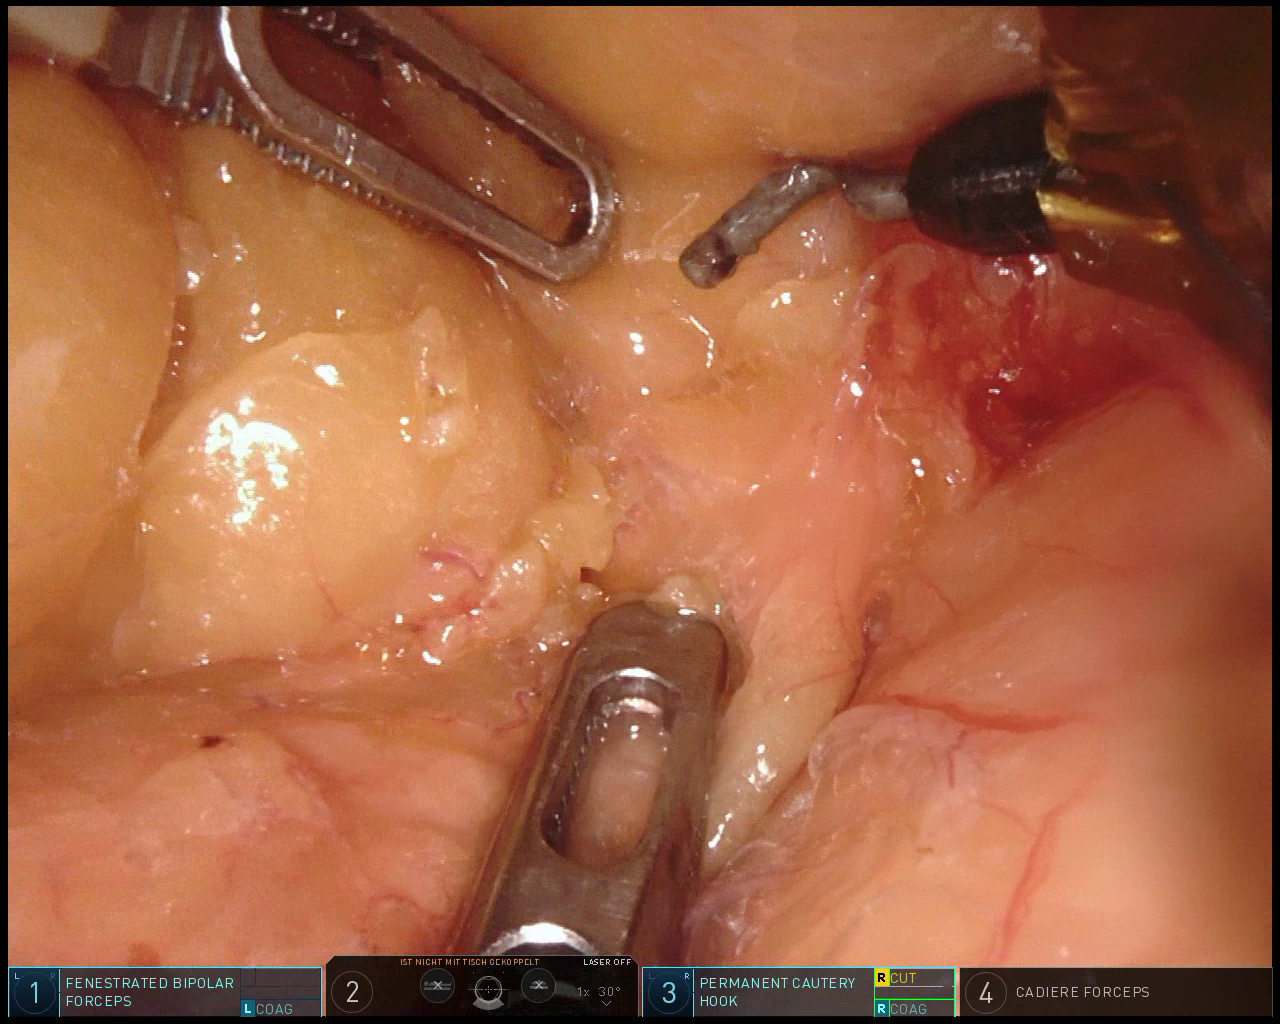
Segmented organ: pancreas
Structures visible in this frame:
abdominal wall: no
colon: no
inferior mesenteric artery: no
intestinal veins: no
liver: no
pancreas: yes
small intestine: no
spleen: no
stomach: no
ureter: no
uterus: no
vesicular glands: no